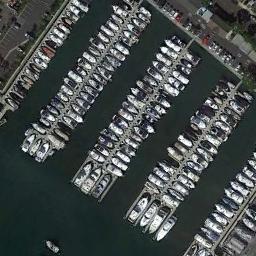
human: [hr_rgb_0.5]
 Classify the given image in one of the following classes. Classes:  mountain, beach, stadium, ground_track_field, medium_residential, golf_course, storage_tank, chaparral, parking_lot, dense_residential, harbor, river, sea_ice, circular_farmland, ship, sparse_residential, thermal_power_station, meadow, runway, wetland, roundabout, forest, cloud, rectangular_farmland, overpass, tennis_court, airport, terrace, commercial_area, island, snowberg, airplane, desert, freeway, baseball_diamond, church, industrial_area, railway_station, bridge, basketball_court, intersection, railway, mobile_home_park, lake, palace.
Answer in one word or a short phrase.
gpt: harbor